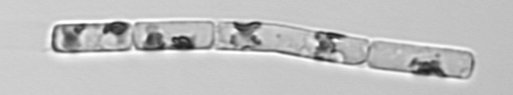
Label: Guinardia_delicatula